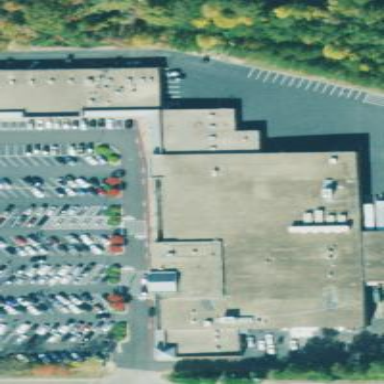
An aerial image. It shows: Mall building.